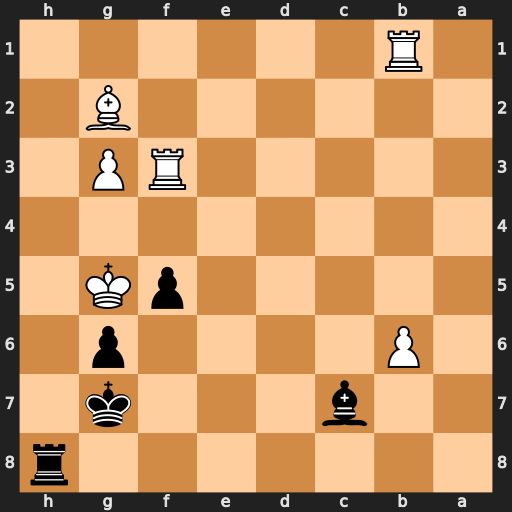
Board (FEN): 7r/2b3k1/1P4p1/5pK1/8/5RP1/6B1/1R6
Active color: b
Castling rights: -
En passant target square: -
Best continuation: Rh5#